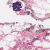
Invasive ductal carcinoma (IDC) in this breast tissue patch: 0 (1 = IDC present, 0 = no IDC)